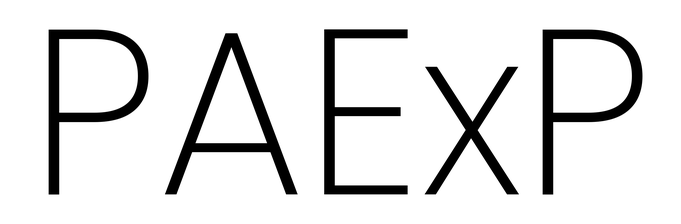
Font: Poppins-ExtraLight